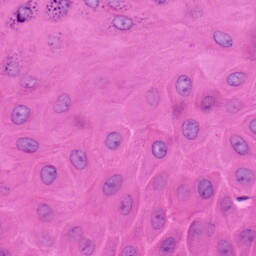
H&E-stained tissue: Skin